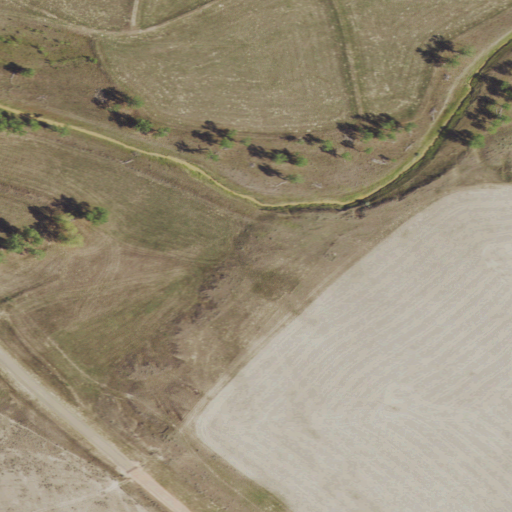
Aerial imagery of valley in Montana named Plum Coulee containing grassland, cultivated crops, pasture, low intensity development, and open development